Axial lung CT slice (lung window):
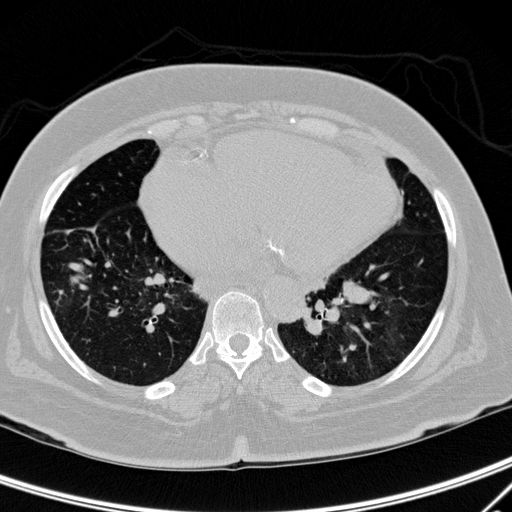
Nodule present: no